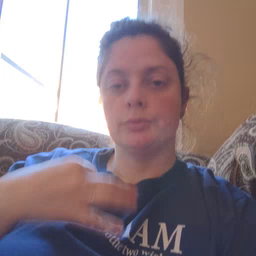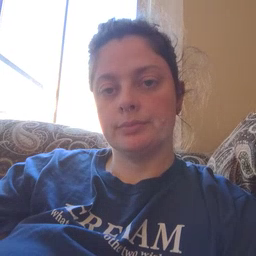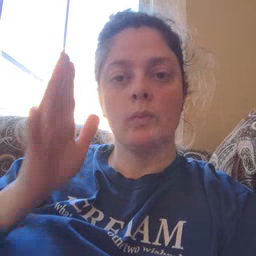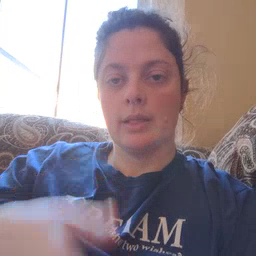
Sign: will